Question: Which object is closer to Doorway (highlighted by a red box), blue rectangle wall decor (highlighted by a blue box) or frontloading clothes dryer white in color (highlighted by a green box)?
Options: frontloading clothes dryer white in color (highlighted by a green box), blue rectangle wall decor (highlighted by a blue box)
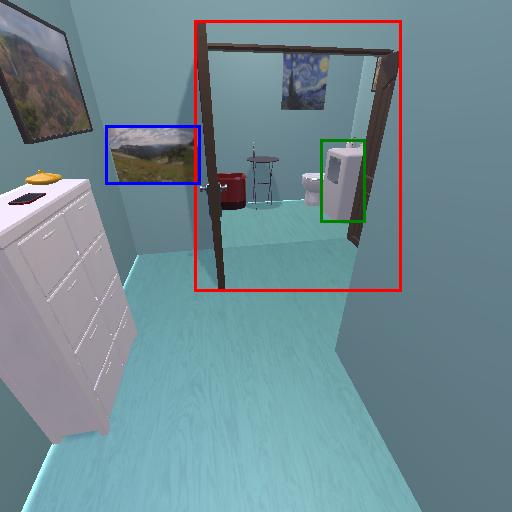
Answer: frontloading clothes dryer white in color (highlighted by a green box)